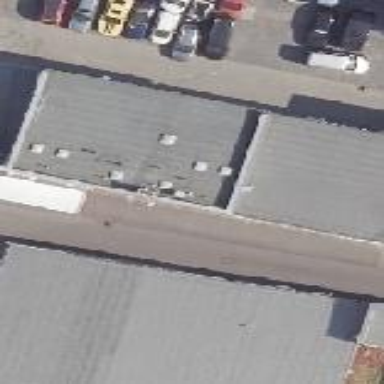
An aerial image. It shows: Commercial building.